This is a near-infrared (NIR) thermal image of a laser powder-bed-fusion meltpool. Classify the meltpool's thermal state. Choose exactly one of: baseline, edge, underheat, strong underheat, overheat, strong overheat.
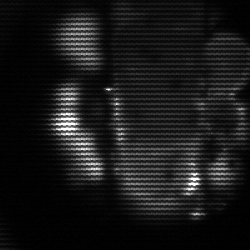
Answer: strong underheat